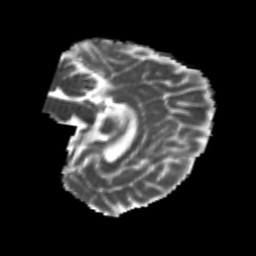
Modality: MD
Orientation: sagittal
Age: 25
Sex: female
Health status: healthy
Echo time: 0.074 s